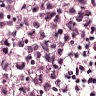
Metastatic tissue present: yes